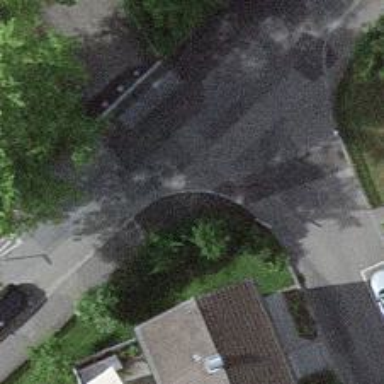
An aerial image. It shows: Kerb barrier.